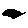
Label: tree